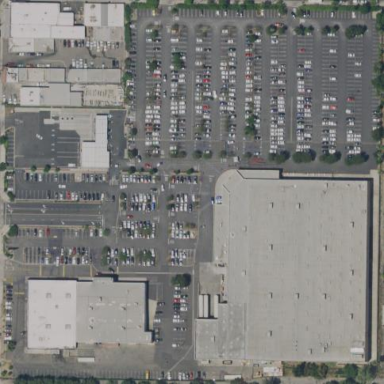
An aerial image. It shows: Shopping center in retail area.